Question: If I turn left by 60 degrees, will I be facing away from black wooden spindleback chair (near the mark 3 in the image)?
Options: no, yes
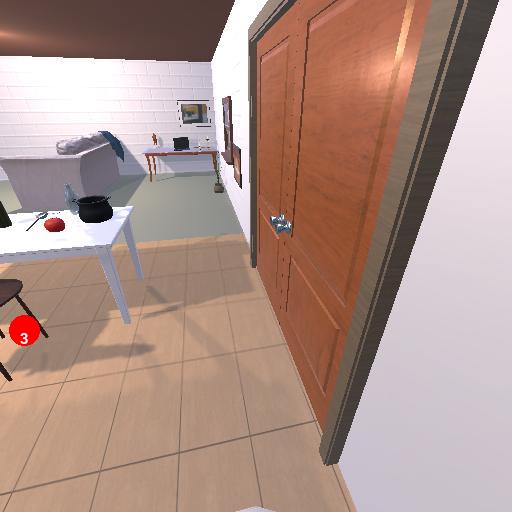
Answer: no